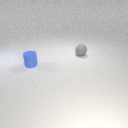
small blue rubber cylinder in front of small gray rubber sphere